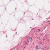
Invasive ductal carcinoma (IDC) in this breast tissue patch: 0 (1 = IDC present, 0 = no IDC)